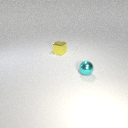
small yellow metal cube behind small cyan metal sphere